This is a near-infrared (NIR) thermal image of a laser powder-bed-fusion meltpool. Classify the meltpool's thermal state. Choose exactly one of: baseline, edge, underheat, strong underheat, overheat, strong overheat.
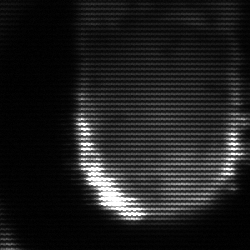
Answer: baseline